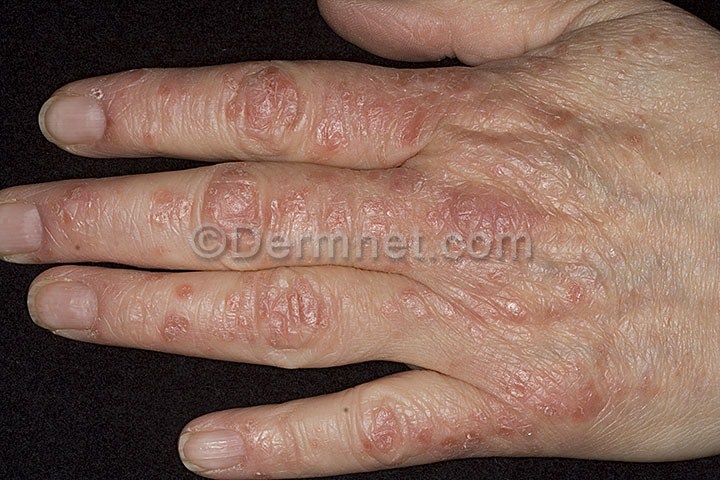
Disease: Psoriasis pictures Lichen Planus and related diseases